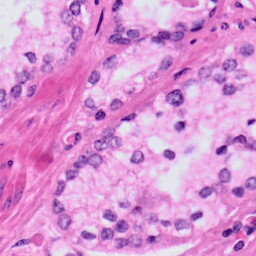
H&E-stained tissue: Prostate